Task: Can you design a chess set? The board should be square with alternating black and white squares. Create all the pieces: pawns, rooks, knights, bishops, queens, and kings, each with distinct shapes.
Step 4317:
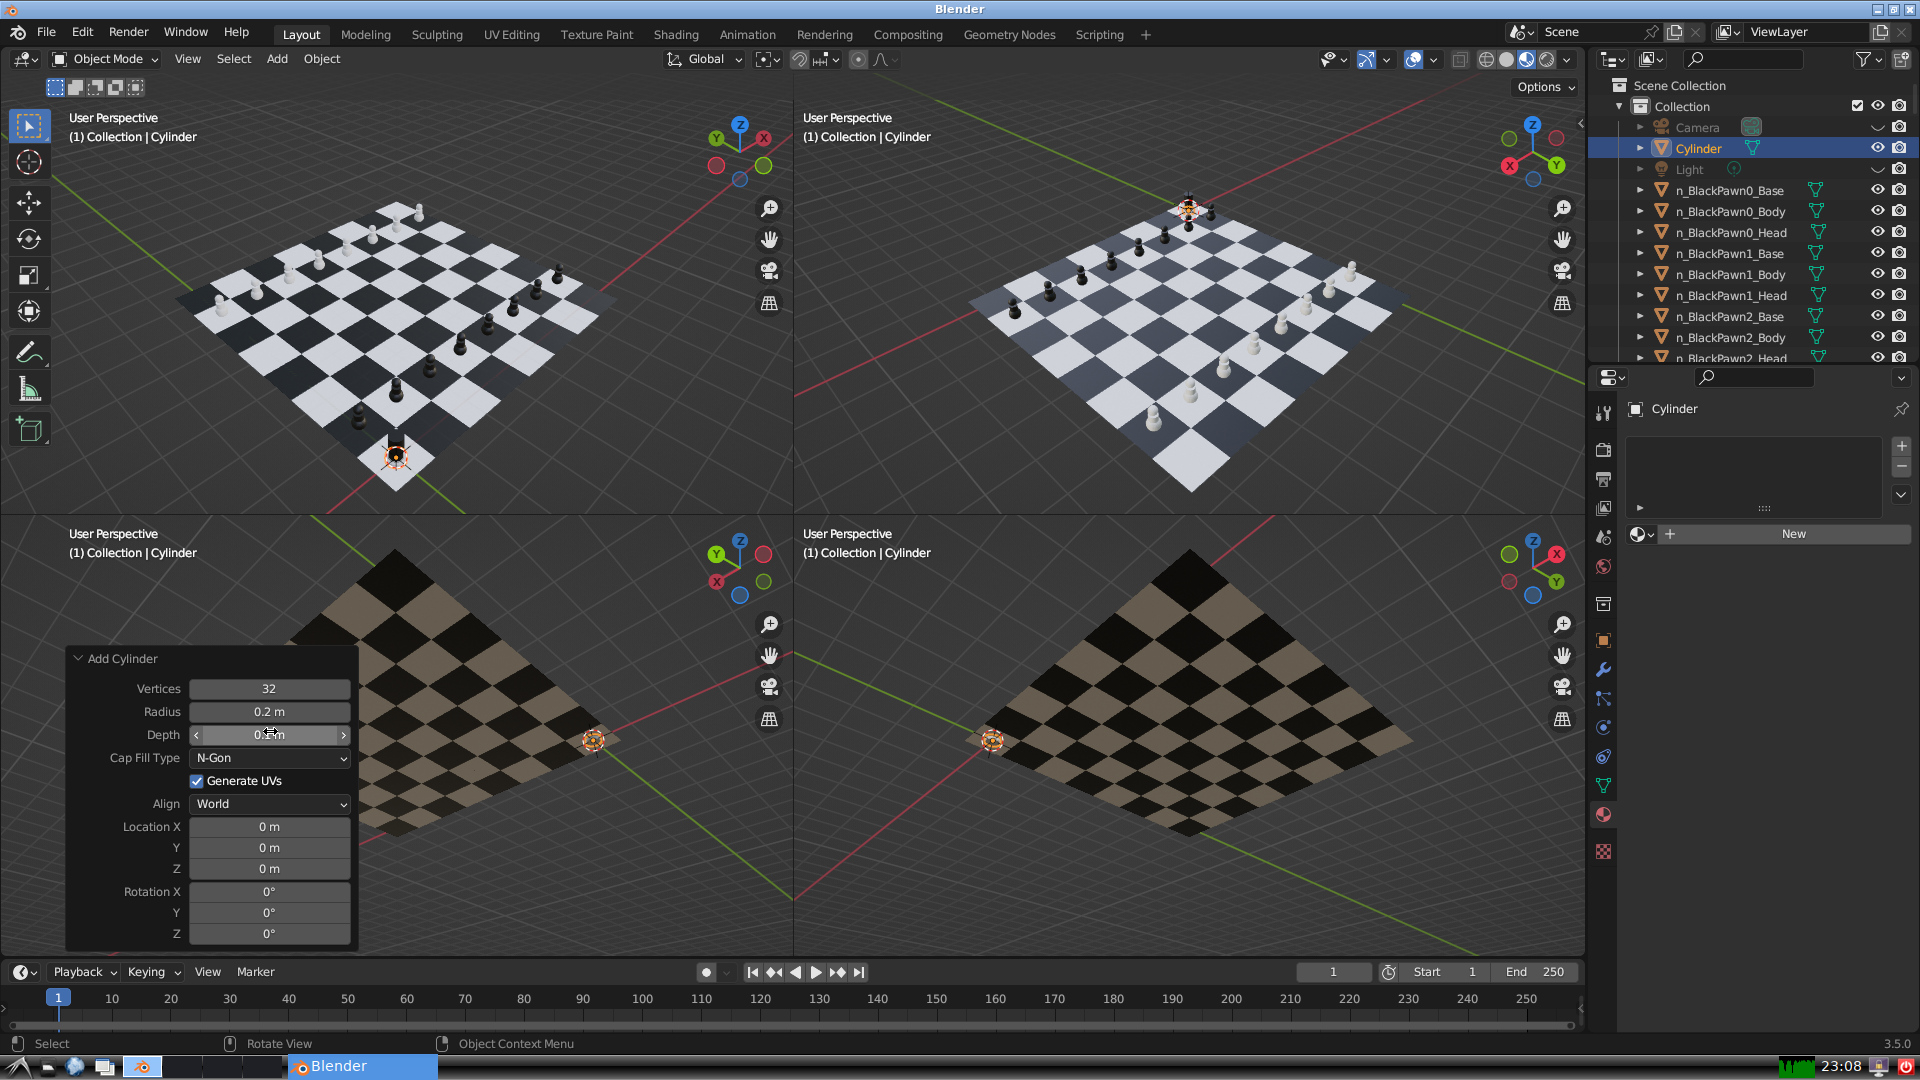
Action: {"mouse_move": [270, 824]}